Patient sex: M
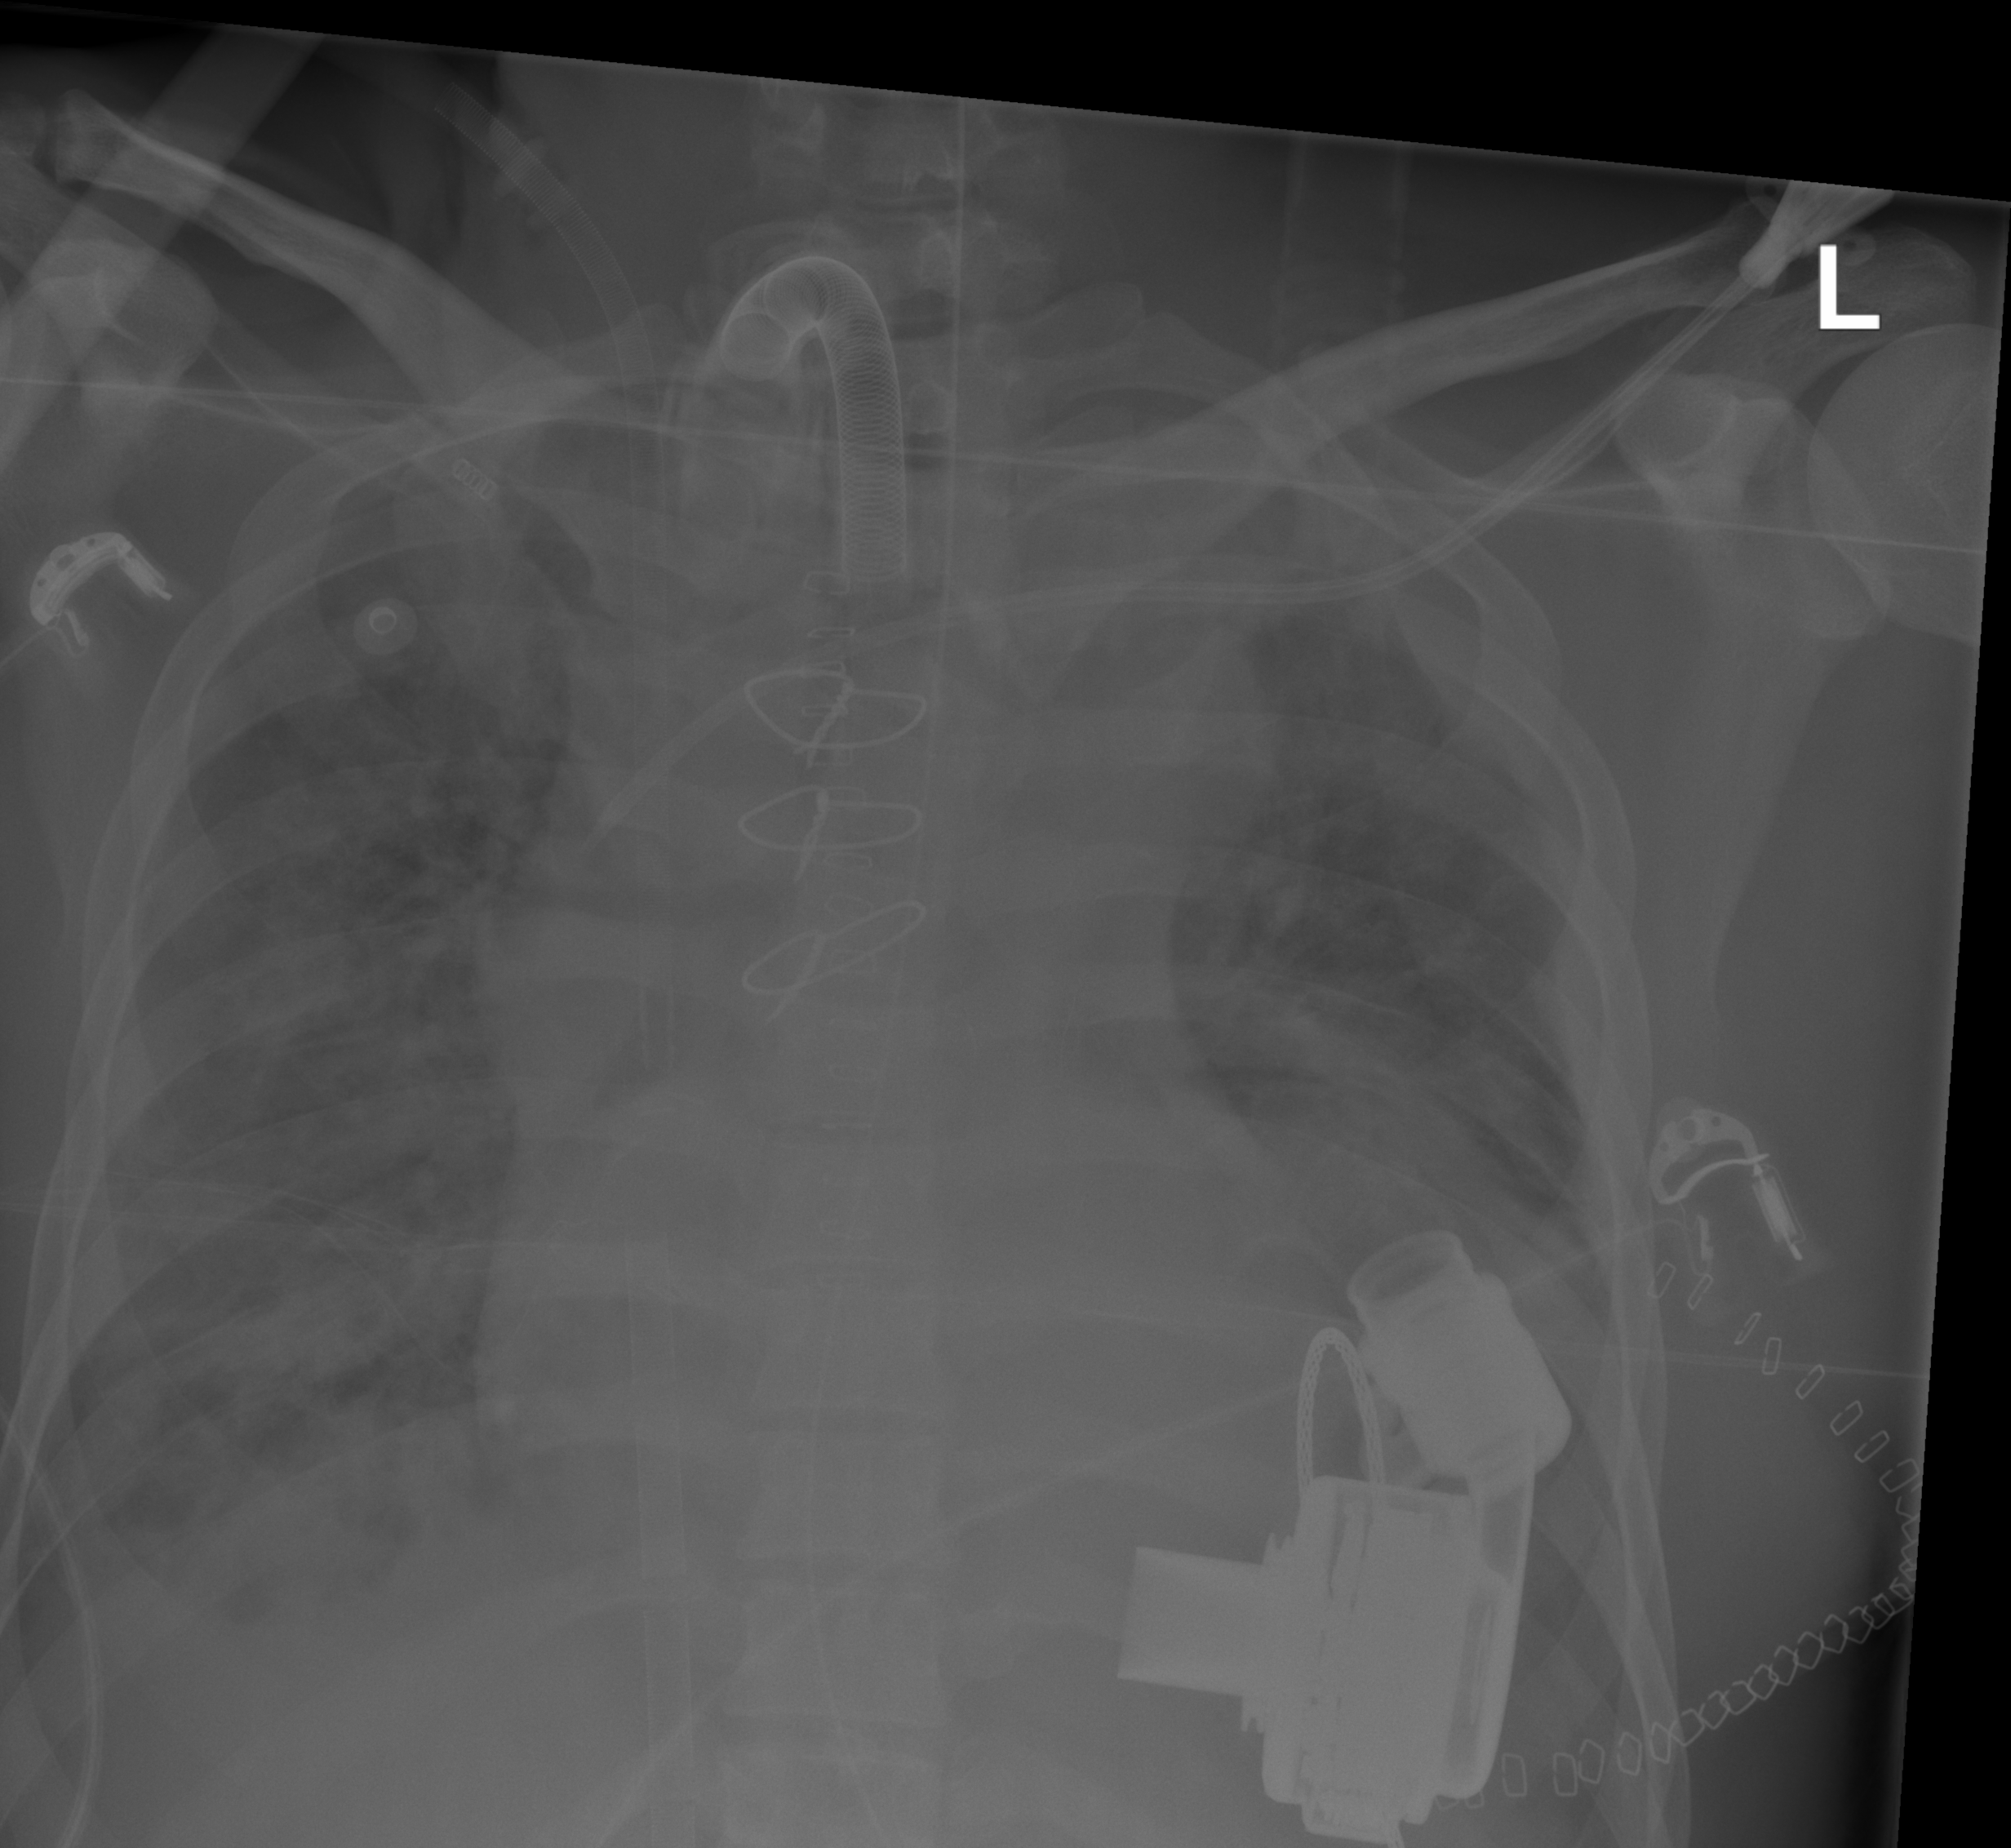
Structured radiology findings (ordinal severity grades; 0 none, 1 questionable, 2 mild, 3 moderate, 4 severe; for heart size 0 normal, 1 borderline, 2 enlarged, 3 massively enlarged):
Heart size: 2
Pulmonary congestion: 2
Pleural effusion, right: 2
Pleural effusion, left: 2
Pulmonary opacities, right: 3
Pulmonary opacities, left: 2
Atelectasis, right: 3
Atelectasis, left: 2